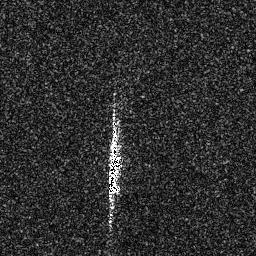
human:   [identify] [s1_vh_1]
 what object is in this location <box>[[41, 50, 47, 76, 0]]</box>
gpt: <ref>1 medium ship at the center</ref>